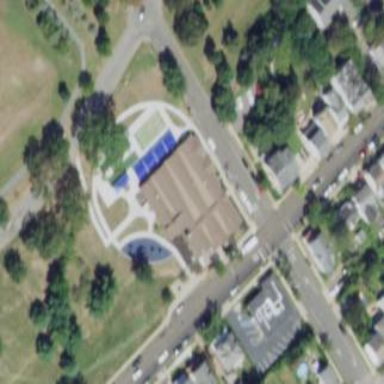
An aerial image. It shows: Community centre building.